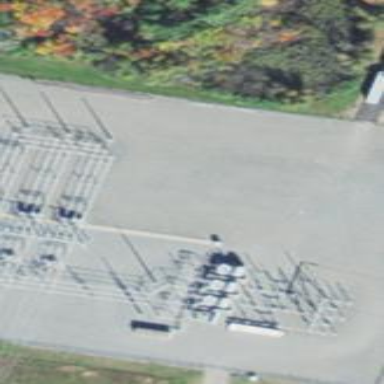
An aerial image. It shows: Fence surrounds transmission level power substation.